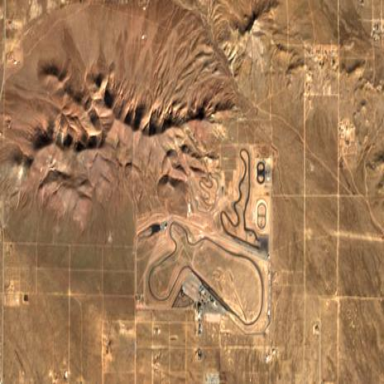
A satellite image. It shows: Stadium primarily used for motor sports.